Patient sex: M
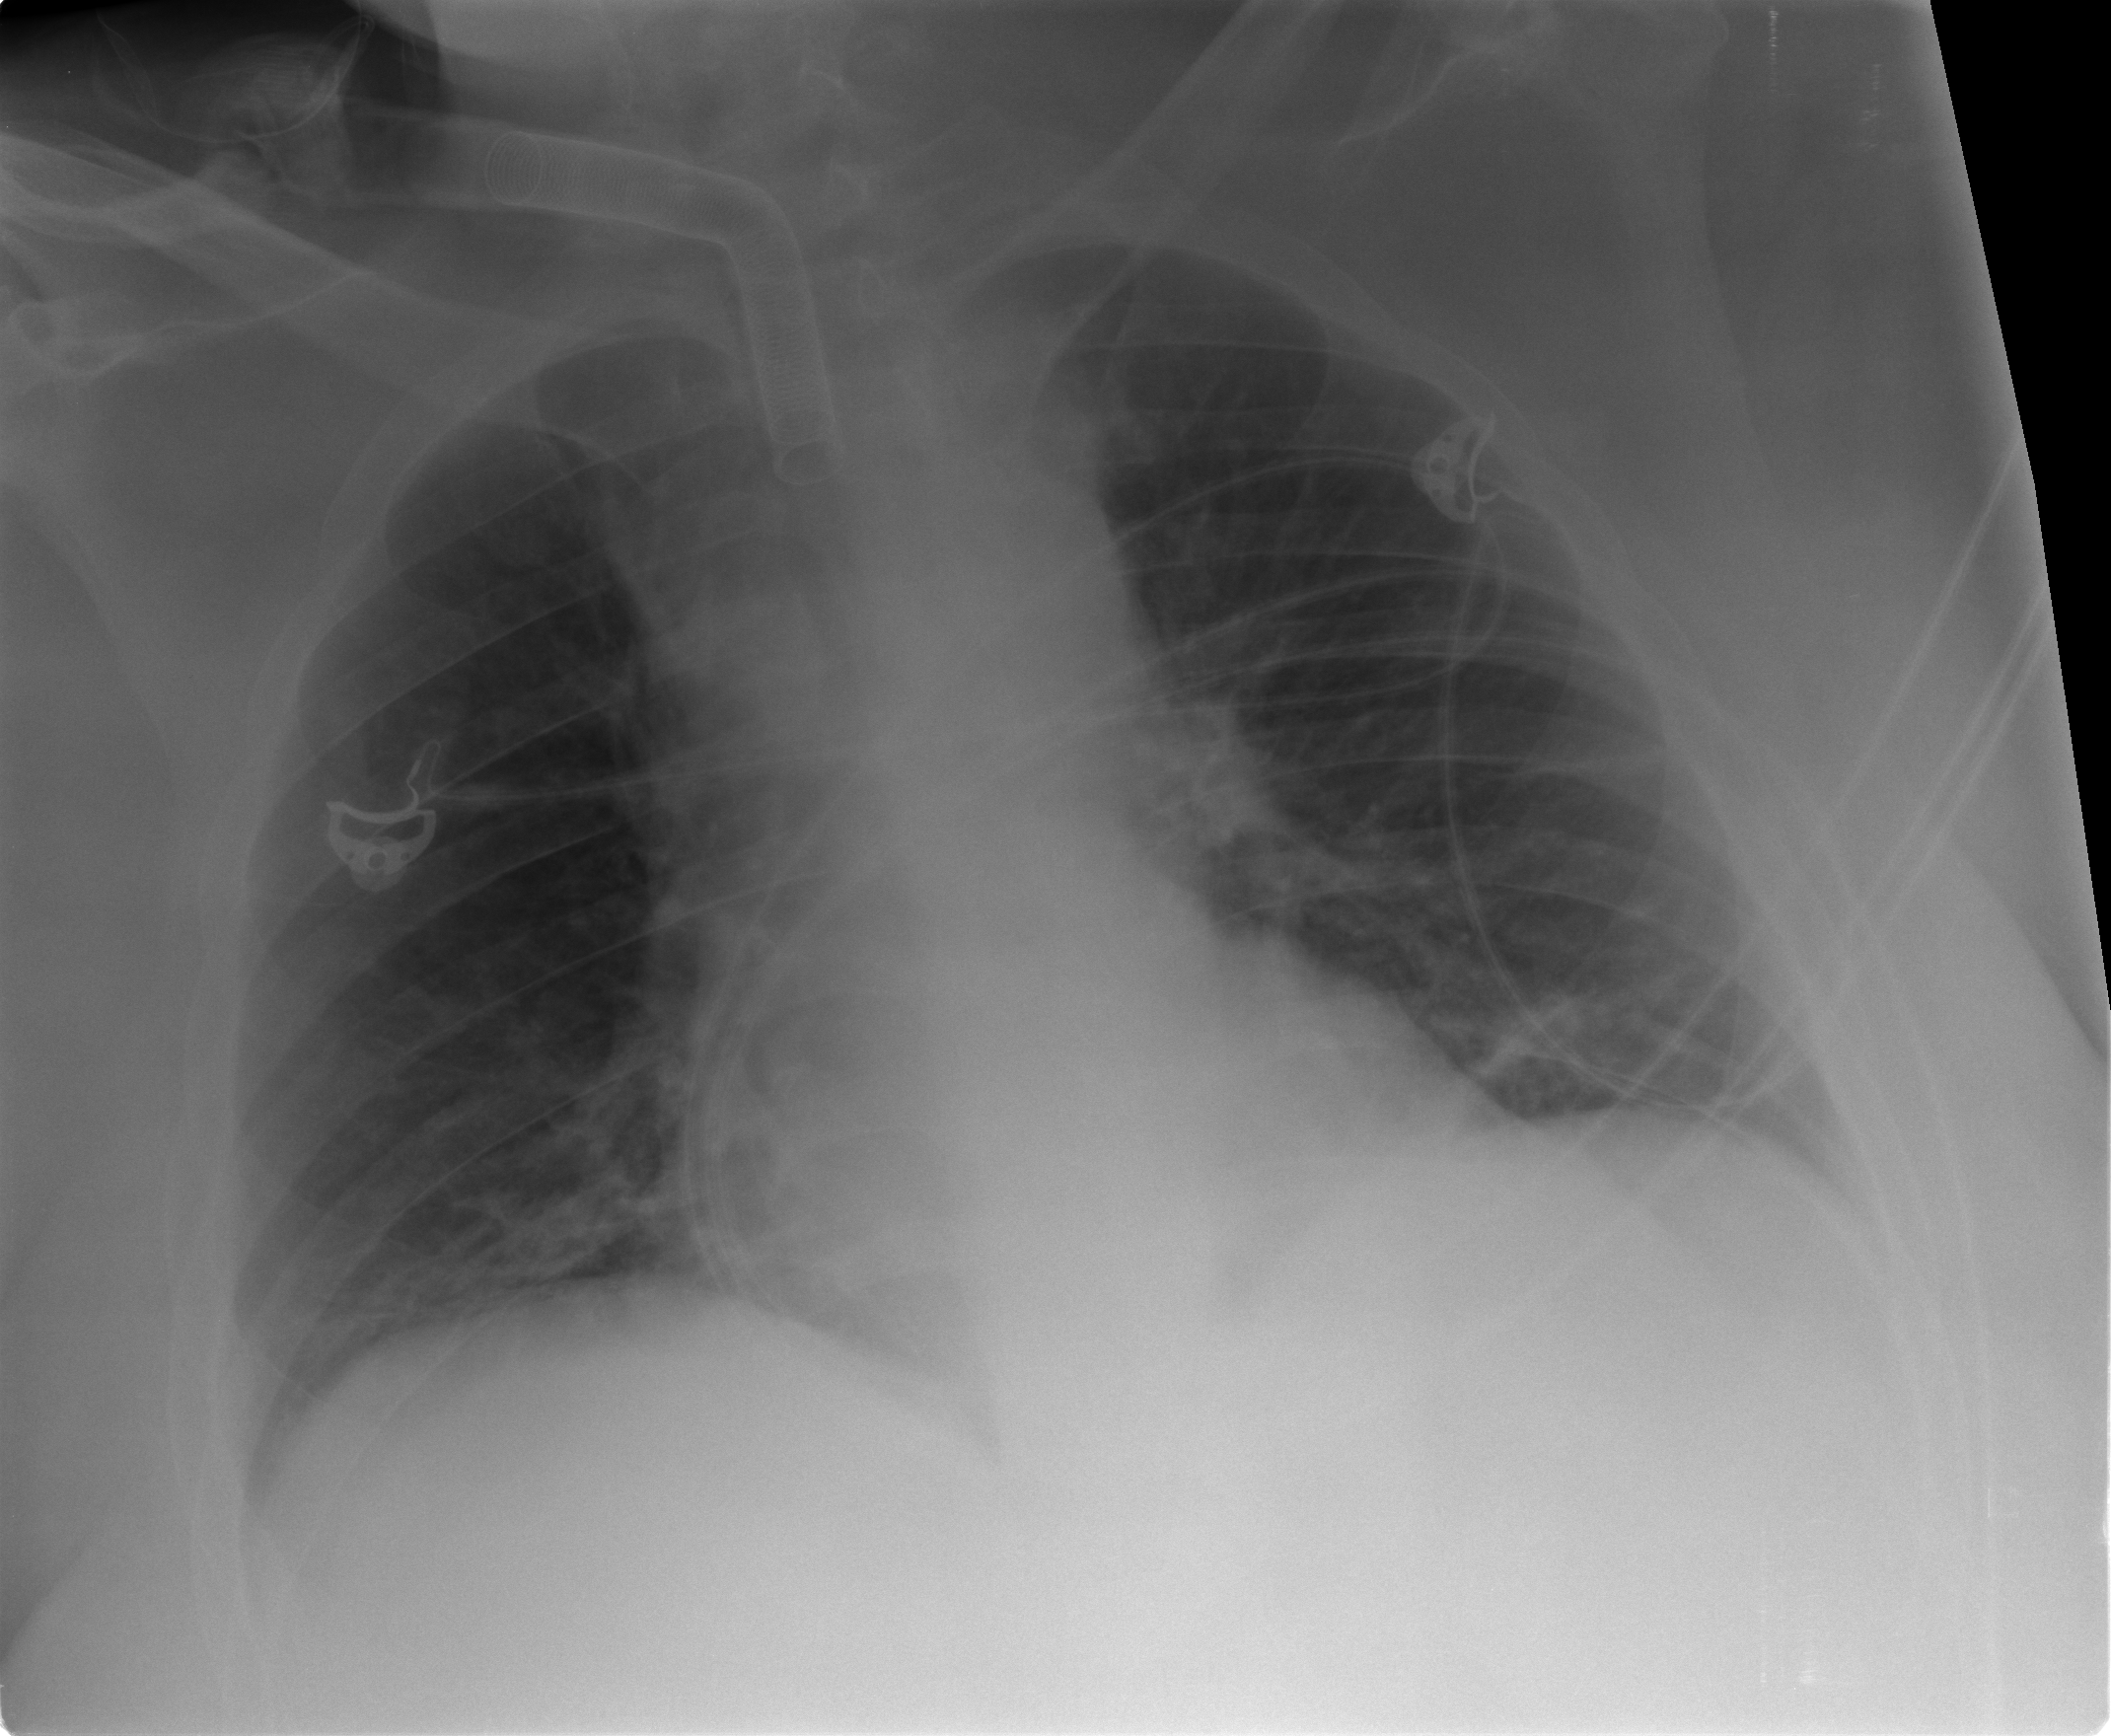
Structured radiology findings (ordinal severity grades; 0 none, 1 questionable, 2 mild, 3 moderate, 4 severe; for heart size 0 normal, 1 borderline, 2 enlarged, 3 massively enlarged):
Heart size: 0
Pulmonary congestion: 2
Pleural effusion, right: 1
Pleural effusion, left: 1
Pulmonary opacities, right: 0
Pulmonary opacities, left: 0
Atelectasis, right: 2
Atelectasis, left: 2